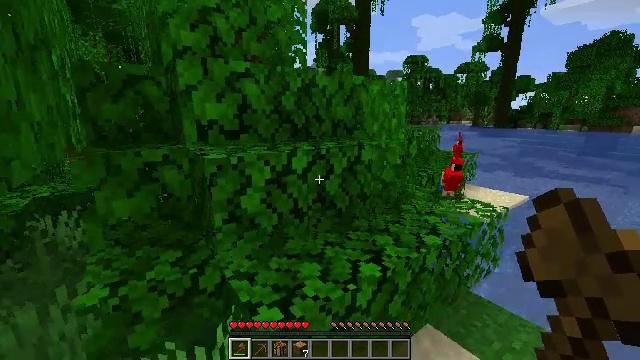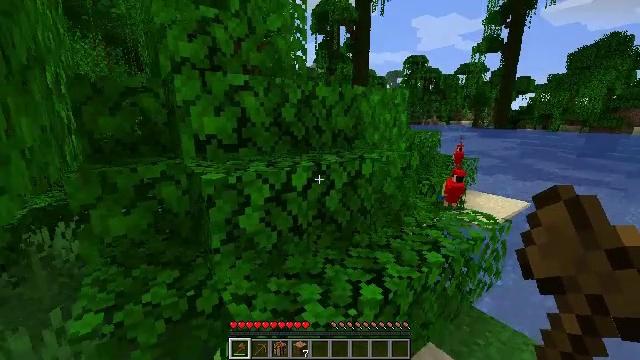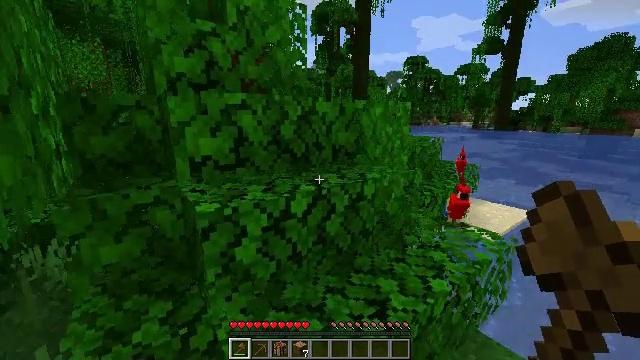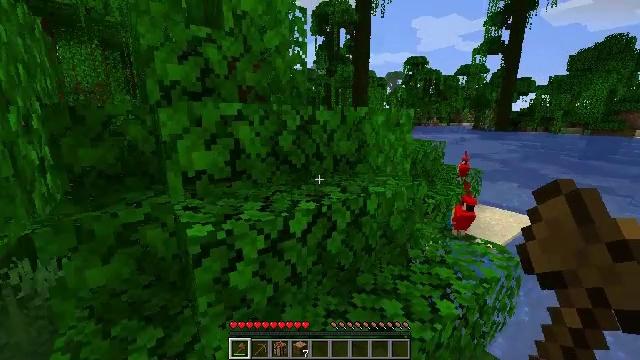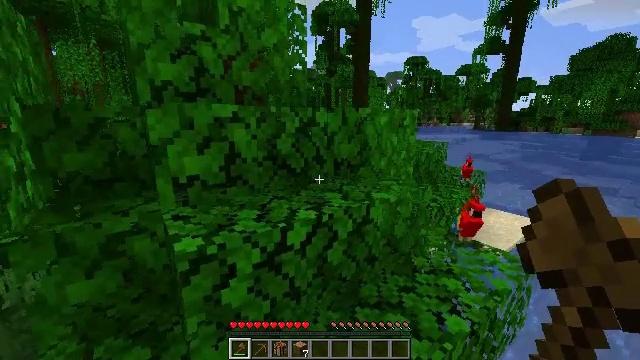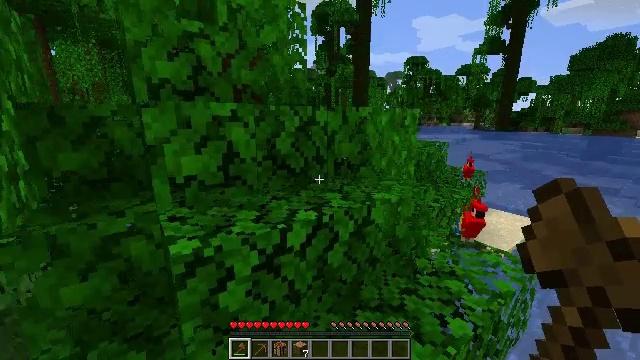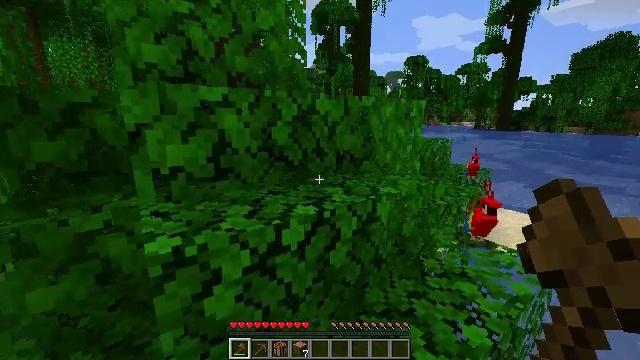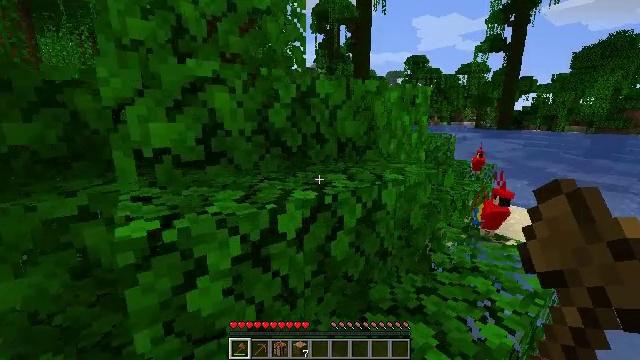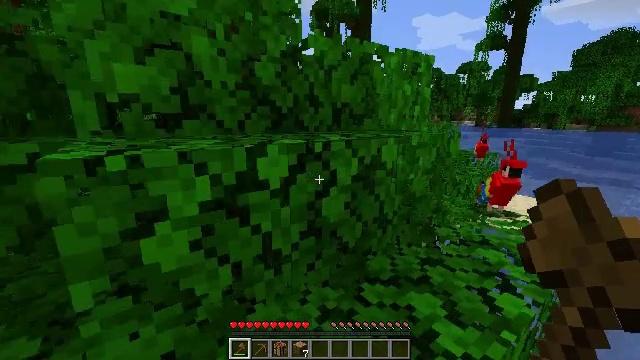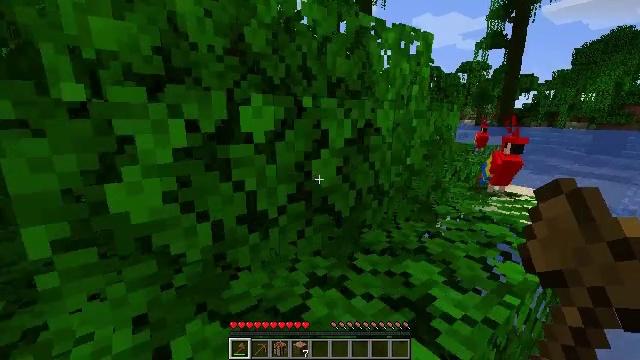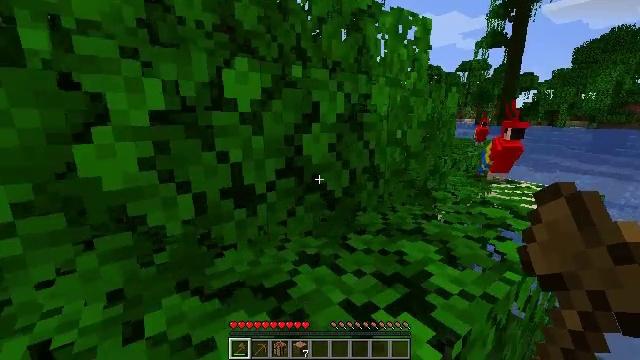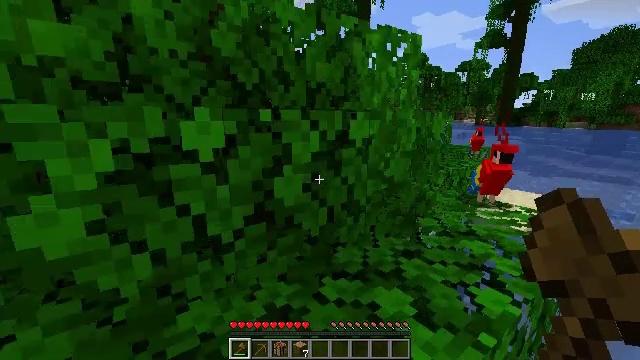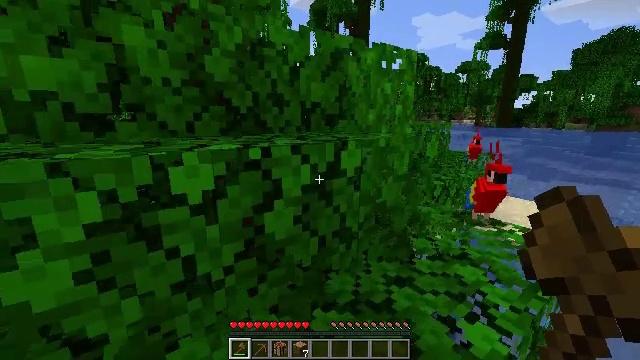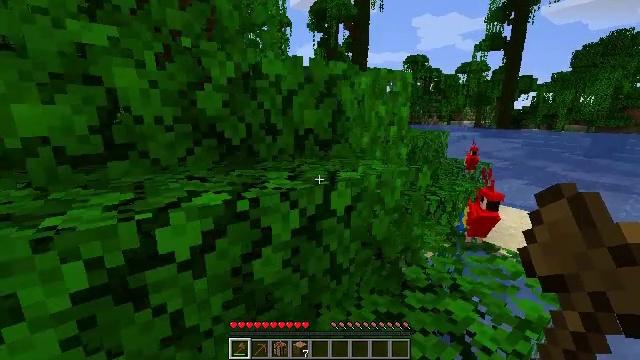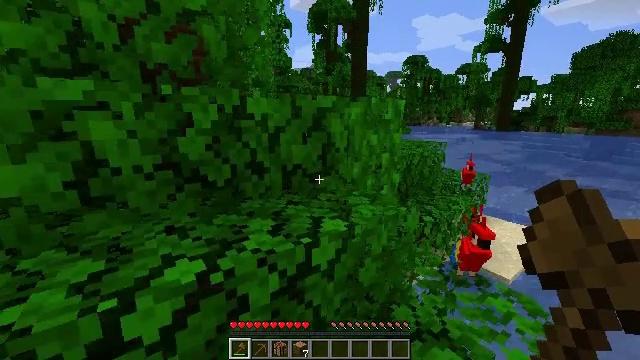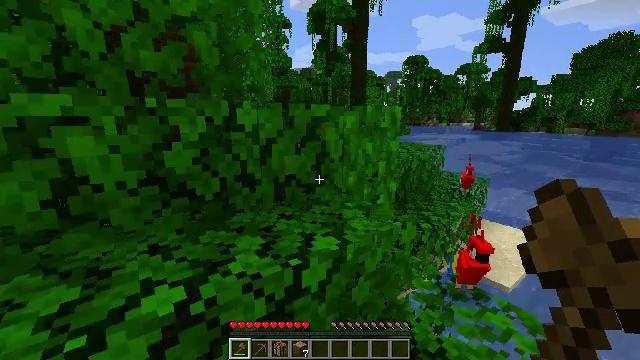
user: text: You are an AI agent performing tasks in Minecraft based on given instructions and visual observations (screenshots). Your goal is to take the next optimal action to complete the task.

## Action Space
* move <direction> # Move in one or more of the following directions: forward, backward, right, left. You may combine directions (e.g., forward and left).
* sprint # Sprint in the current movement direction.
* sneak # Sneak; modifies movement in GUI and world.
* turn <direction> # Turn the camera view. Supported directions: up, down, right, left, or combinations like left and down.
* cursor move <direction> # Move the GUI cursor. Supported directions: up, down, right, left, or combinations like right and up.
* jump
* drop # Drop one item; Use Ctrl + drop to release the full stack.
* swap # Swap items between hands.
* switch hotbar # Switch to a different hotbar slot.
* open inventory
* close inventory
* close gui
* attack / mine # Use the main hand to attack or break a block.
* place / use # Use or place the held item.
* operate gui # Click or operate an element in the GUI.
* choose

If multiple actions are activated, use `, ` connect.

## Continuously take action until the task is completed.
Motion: motion action
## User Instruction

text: Harvest the cocoa pods from the jungle tree.
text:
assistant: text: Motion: move forward, jump
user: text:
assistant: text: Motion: move forward, jump
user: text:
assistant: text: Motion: move forward, jump
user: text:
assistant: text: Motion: move forward, jump
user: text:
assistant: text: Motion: move forward
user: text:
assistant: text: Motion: move forward
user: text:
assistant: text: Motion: move forward
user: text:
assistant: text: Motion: move forward
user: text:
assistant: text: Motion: move forward
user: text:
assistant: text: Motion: move forward
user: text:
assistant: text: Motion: move forward, jump
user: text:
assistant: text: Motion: move forward, jump
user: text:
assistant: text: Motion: move forward, jump
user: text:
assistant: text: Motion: move forward
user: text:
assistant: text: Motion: move forward
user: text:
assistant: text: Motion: move forward
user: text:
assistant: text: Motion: move forward
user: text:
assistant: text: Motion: move forward and move left
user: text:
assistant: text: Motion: move forward and move left
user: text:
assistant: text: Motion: move forward and move left
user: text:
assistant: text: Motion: move forward and move left, jump
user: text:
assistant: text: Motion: move forward and move left, jump
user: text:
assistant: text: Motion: move forward and move left, jump
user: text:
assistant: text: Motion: move forward and move left, jump
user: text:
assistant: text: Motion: move forward and move left
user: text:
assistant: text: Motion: move forward and move left
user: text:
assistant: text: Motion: move forward and move left
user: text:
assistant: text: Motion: move forward and move left, turn left
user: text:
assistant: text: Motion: move forward and move left, turn left and down
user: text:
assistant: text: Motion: move forward and move left, turn left